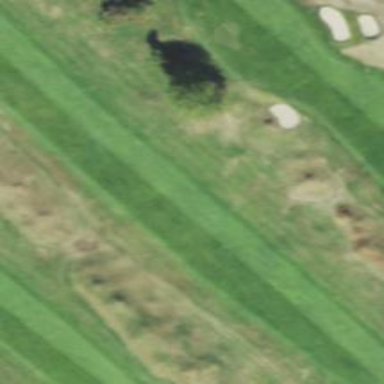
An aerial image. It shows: View of golf hole.